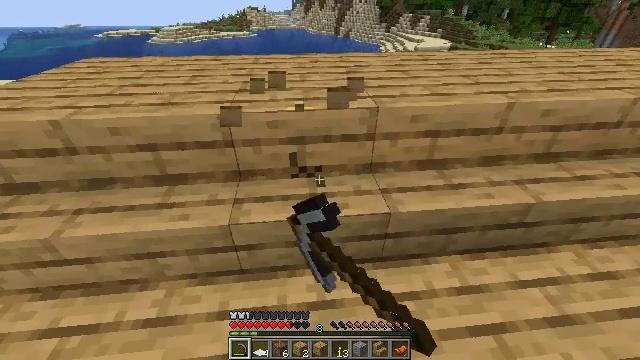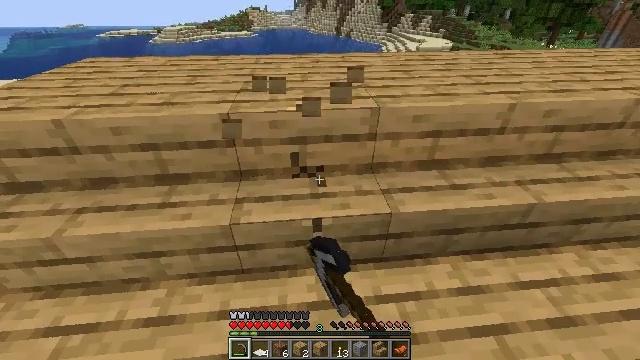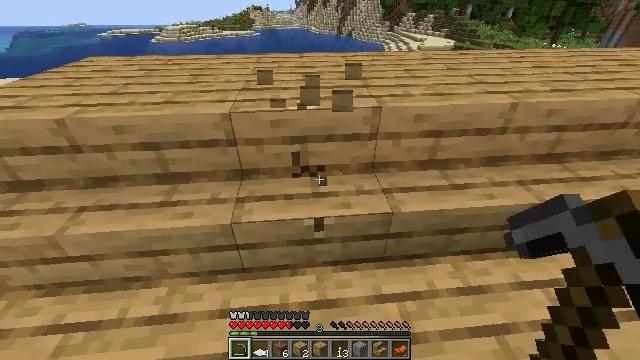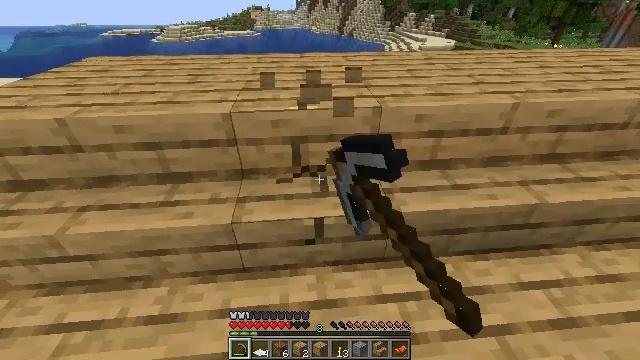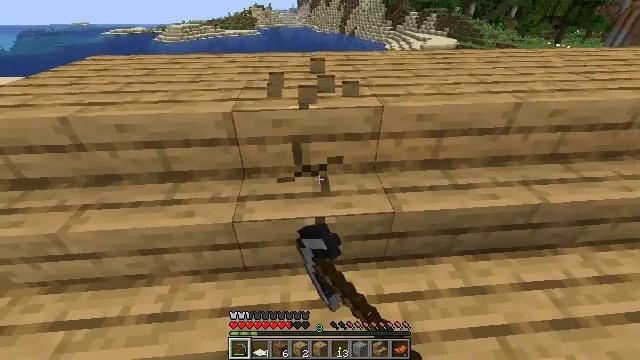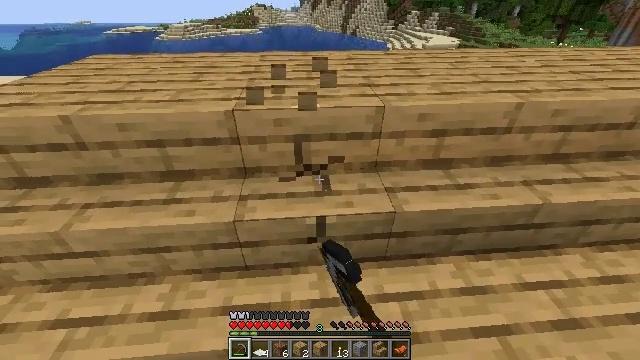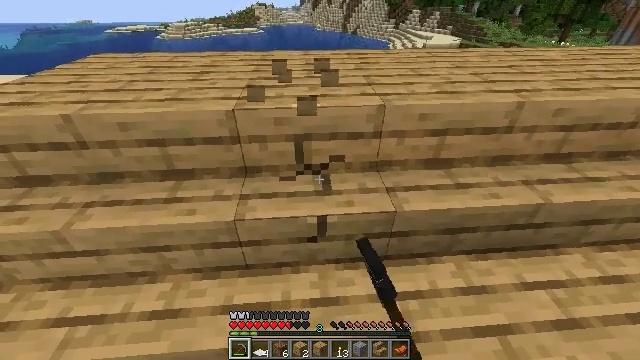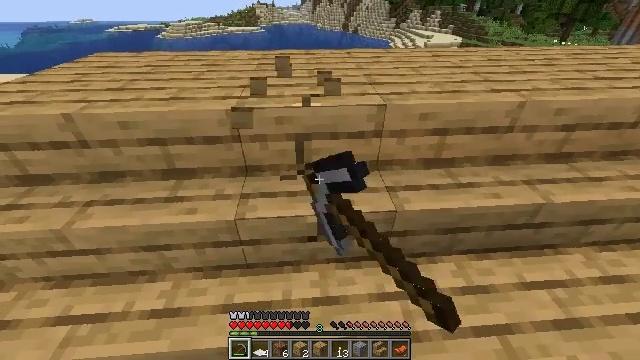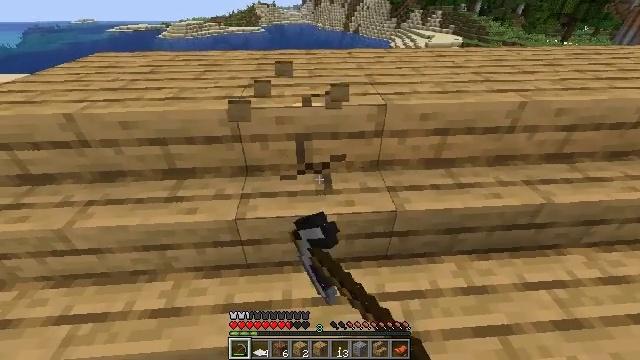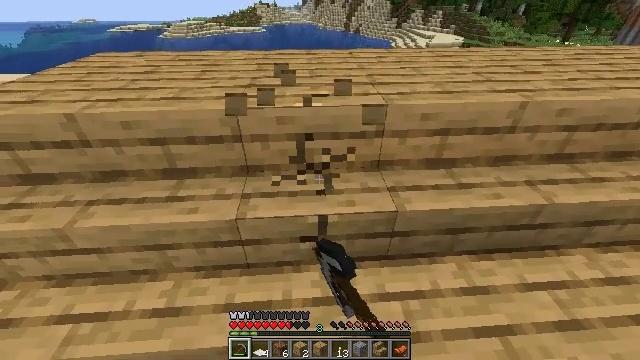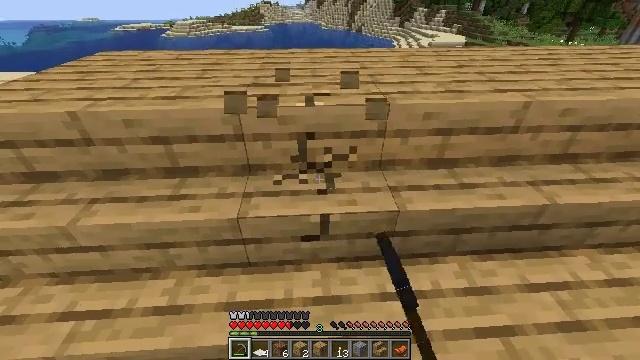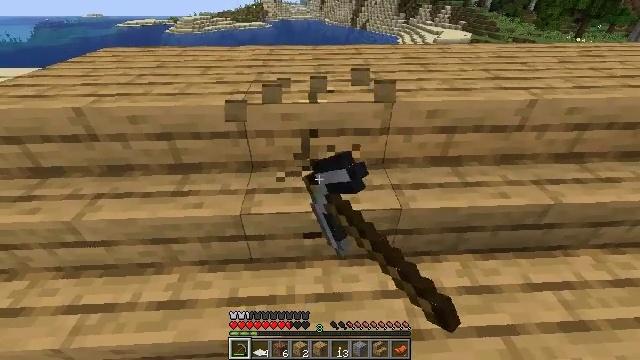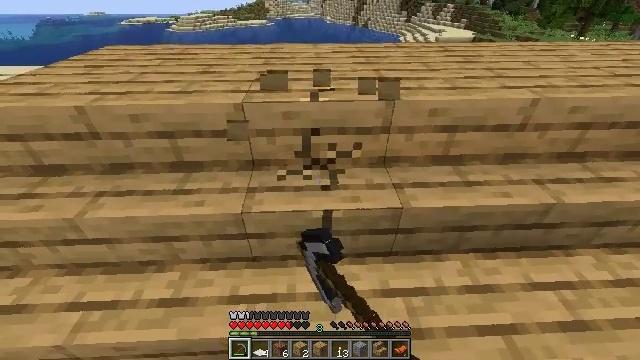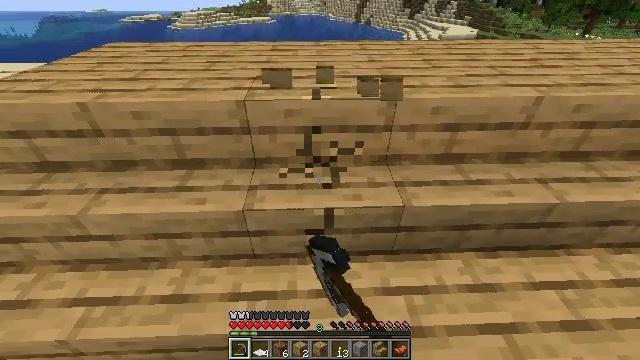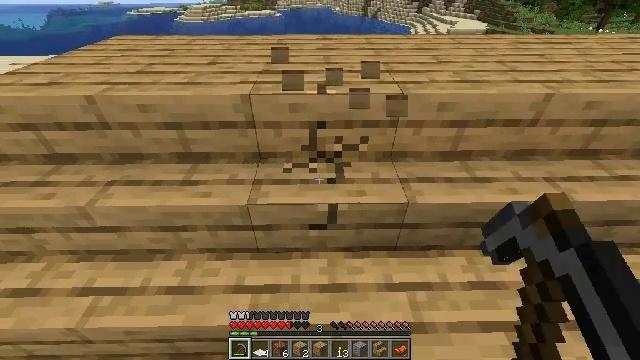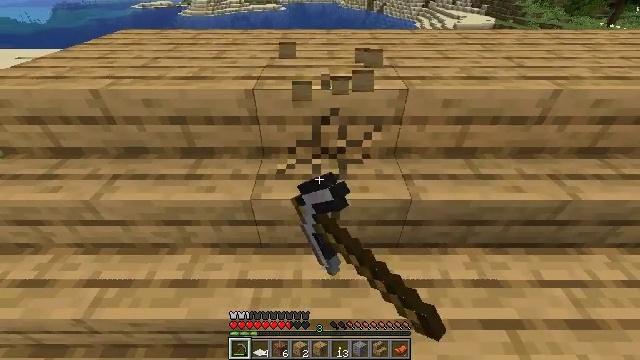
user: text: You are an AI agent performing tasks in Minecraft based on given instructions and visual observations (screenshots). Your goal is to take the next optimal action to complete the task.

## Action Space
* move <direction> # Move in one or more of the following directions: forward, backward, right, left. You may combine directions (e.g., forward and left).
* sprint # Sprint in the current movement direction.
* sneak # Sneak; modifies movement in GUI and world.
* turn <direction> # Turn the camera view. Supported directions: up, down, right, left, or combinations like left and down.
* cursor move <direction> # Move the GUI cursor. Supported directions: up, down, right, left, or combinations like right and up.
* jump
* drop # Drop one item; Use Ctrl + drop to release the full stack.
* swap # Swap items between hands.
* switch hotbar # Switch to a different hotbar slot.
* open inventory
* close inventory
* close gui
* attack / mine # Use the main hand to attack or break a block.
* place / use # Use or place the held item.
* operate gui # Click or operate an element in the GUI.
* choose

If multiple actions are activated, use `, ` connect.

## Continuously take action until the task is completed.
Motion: motion action
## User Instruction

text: Remove the oak stairs to repurpose them.
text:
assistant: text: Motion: attack / mine
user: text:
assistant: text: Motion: attack / mine
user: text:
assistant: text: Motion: attack / mine
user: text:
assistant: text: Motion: attack / mine
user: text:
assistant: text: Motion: attack / mine
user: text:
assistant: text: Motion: attack / mine
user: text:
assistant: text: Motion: attack / mine
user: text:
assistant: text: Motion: attack / mine
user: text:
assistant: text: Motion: attack / mine
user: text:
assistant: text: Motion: attack / mine
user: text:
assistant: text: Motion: attack / mine
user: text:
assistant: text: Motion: attack / mine
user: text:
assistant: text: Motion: attack / mine
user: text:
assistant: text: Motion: turn left and down, attack / mine
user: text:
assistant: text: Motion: attack / mine
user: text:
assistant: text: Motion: attack / mine
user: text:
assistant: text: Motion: turn down, attack / mine
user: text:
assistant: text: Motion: attack / mine
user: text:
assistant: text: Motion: attack / mine
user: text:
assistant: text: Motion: attack / mine
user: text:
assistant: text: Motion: attack / mine
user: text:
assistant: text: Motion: attack / mine
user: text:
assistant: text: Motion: attack / mine
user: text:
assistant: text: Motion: attack / mine
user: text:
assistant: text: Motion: attack / mine
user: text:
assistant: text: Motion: attack / mine
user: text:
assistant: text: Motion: attack / mine
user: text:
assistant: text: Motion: attack / mine
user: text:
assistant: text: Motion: attack / mine
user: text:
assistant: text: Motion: attack / mine